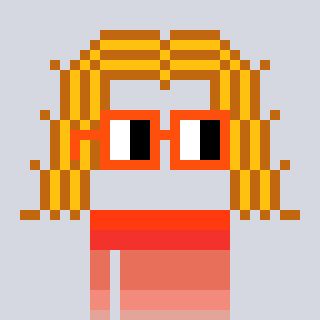
a pixel art character with square orange glasses, a hair-shaped head and a grayscale-colored body on a cool background